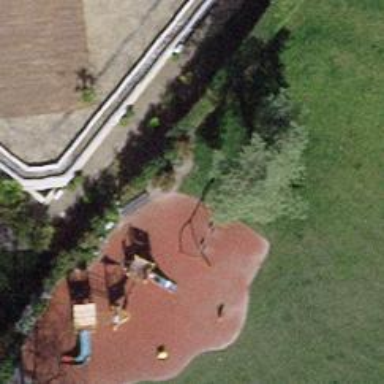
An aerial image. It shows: Playground featuring swings.